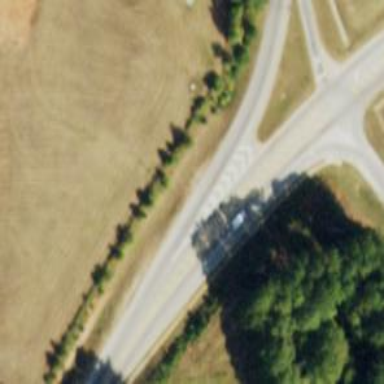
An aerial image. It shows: Trunk link road with asphalt surface.